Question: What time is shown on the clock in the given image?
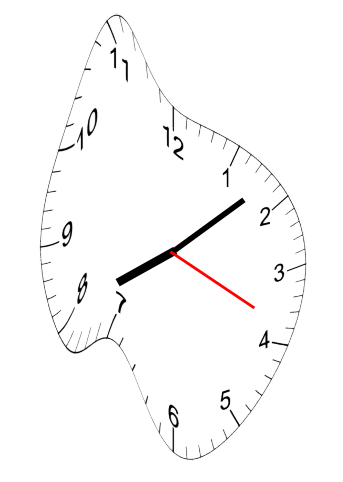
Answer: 08:08:19